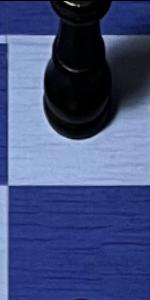
Label: Empty